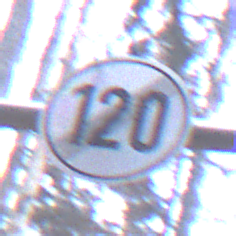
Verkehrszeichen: EndeGeschwindigkeit120
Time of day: MorningAfternoon
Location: Outdoor (Nature)
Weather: Overcast
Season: Winter
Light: Natural